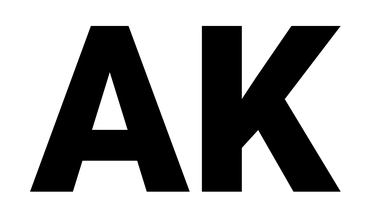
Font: Roboto_Black